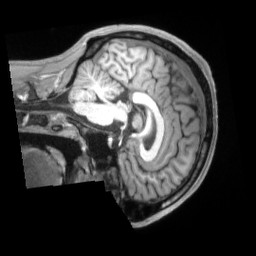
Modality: T1w
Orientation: sagittal
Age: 28
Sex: male
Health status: ill
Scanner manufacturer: siemens
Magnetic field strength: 3 T
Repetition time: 2.2 s
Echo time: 0.00157 s